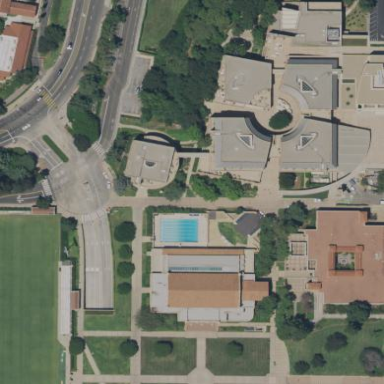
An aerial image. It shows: University.